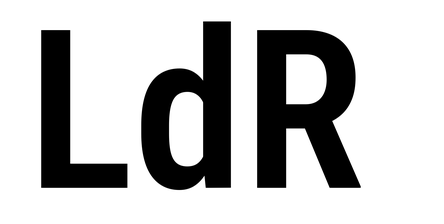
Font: Roboto_Condensed_SemiBold